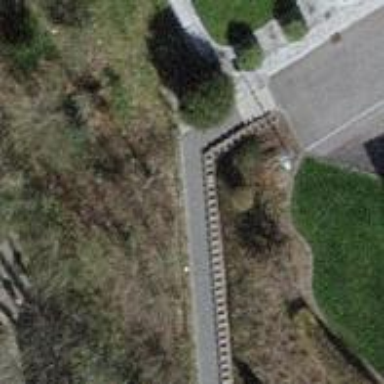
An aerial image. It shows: Steps with paved surface.